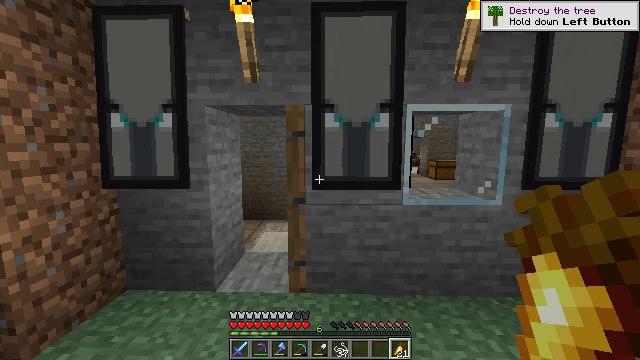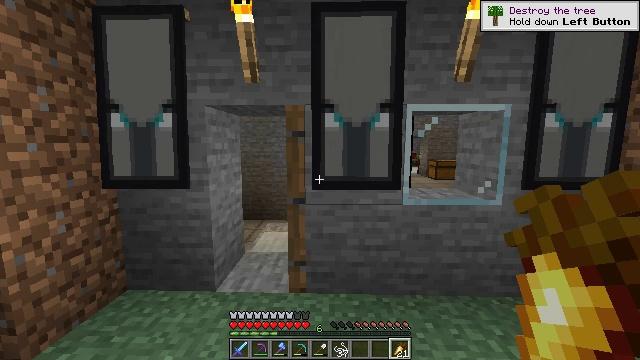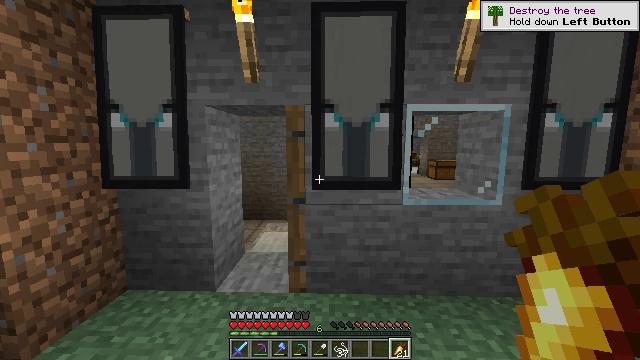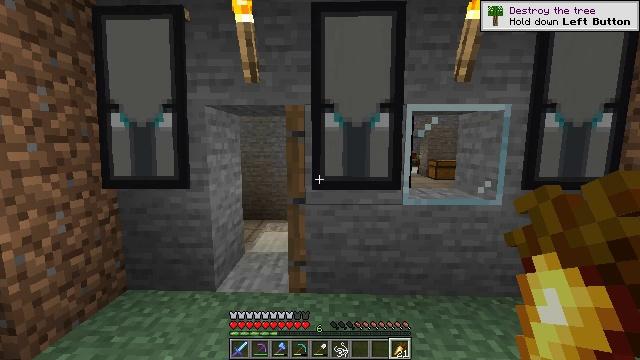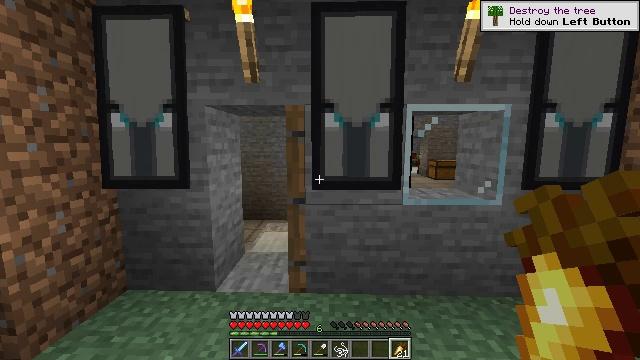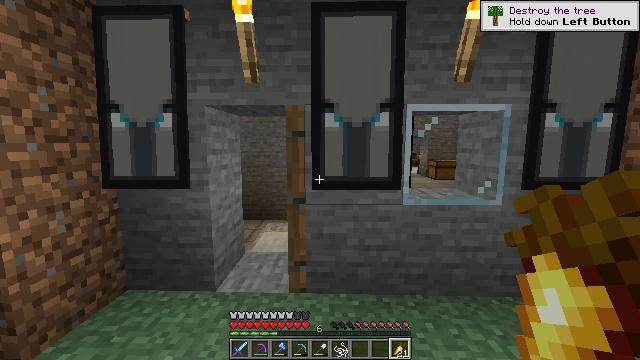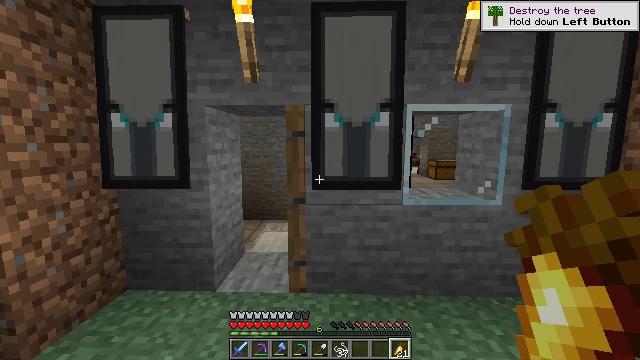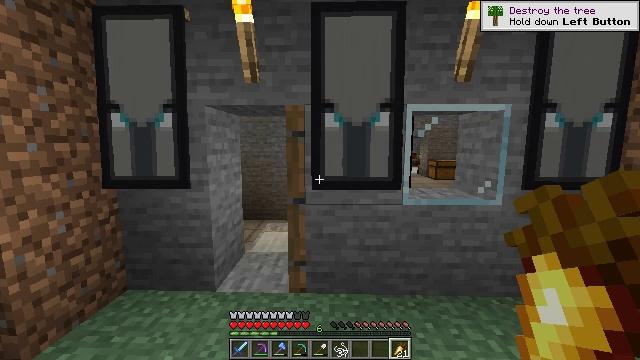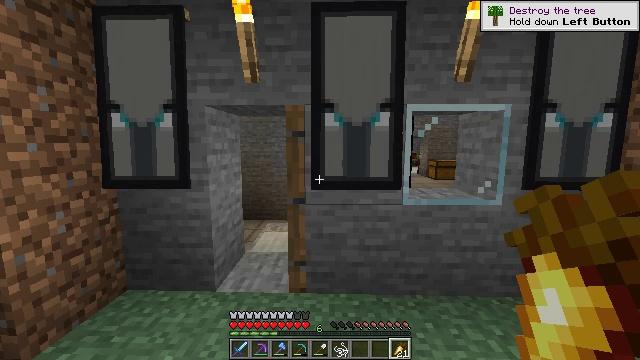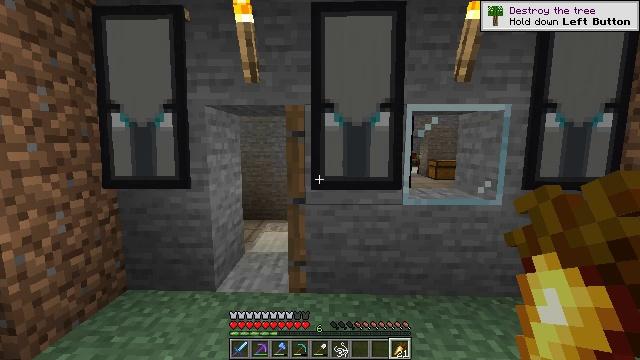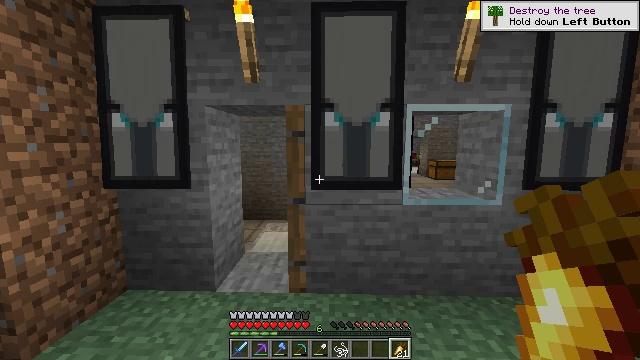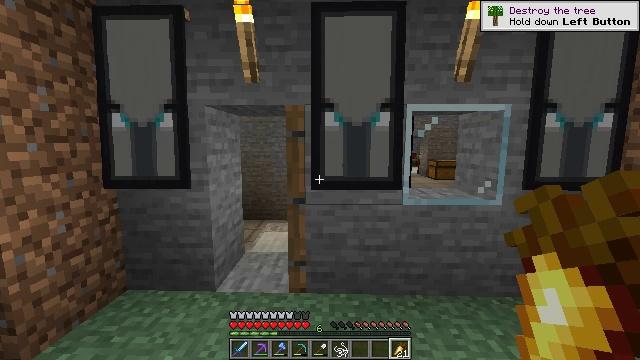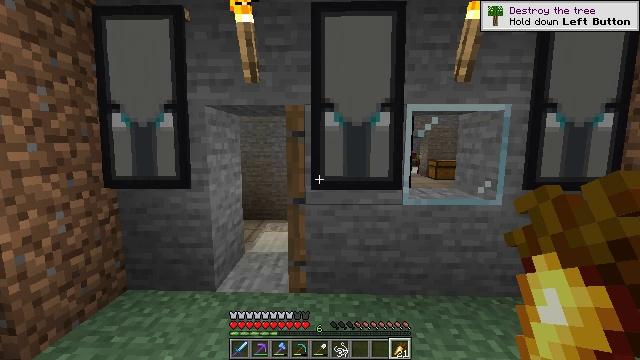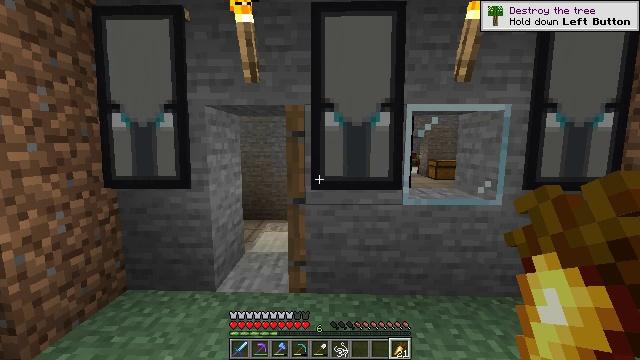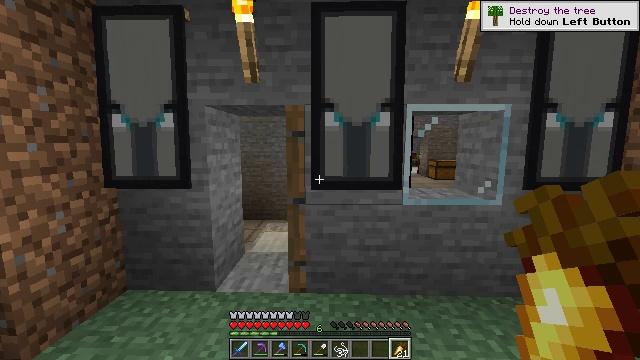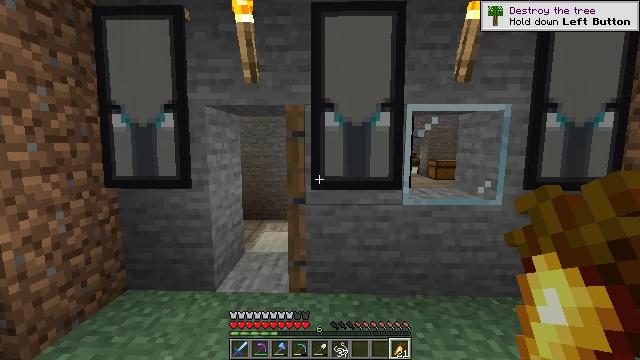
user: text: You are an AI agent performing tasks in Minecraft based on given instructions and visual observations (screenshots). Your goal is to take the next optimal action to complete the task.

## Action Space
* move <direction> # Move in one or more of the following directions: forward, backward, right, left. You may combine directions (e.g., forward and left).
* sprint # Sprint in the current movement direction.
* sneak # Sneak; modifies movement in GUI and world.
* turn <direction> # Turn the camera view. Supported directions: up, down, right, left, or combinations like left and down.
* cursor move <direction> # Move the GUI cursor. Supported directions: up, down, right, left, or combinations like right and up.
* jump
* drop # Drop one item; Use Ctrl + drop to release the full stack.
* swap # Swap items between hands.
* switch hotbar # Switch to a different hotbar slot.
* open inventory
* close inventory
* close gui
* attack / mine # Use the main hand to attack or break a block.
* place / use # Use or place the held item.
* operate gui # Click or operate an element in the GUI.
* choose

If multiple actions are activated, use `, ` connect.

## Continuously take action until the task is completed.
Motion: motion action
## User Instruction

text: Smelt stone into a smooth stone.
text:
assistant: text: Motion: no_op
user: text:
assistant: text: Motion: no_op
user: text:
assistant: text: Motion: no_op
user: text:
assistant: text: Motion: no_op
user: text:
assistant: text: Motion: no_op
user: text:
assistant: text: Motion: no_op
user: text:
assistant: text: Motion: no_op
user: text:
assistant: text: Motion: no_op
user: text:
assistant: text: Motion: no_op
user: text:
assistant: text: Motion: no_op
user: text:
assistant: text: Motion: no_op
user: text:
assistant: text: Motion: no_op
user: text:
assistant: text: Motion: no_op
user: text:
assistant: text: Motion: no_op
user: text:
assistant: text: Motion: no_op
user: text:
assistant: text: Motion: no_op
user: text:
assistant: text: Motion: no_op
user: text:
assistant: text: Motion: no_op
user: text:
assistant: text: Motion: no_op
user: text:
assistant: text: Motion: no_op
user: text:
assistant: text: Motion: no_op
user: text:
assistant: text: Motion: no_op
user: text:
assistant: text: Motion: no_op
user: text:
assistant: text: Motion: no_op
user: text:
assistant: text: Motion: no_op
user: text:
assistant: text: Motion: no_op
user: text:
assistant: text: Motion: no_op
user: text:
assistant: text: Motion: no_op
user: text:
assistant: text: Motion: no_op
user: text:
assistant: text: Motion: no_op